Question: Here is my codes, I am using CI, I get error I/O warning : failed to load external entity "note.xhtml"?
index.php
'''
<?php
$xml=simplexml_load_file("note.xhtml") or die("Error: Cannot create object");
print_r($xml);
?>
'''
note.xhtml
'''
<?xml version="1.0" encoding="UTF-8"?>
<note>
<to>Tove</to>
<from>Jani</from>
<heading>Reminder</heading>
<body>Don't forget me this weekend!</body>
</note>
'''

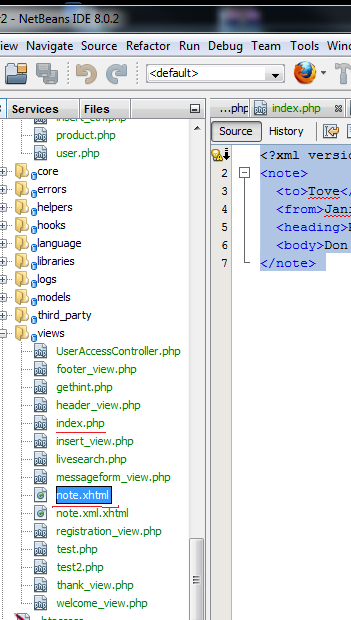
Answer: I've copied your code and it works. But i see that your index.php is inside "views" folder and you have some htaccess file, so probably some rewrites are defined and it messes something with working dir. Try to use absolute path. If it does not help and you are on linux then check note.xhtml permissions.
'''
<?php
$xml=simplexml_load_file(__DIR__."/note.xhtml") or die("Error: Cannot create object");
print_r($xml);
?>
'''